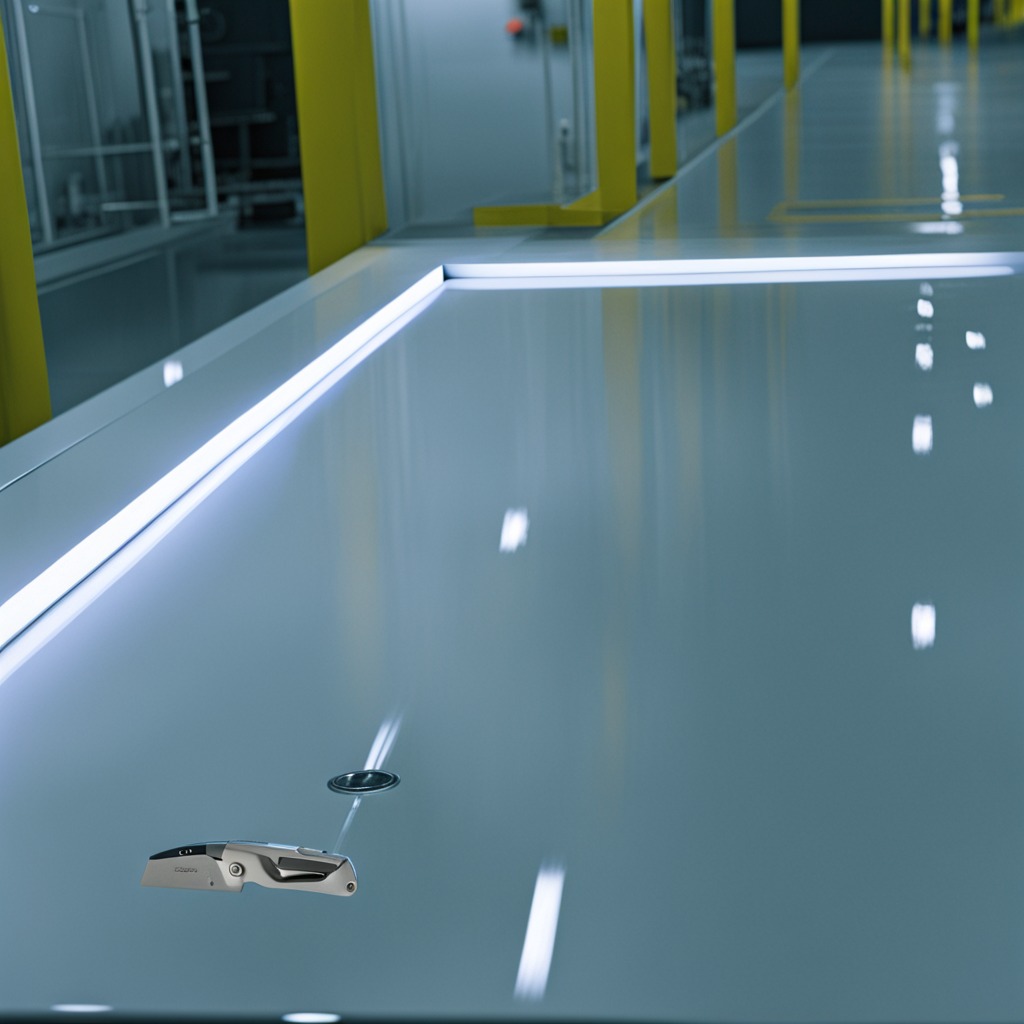
A utility knife is lying on the table.